Field crop: maize
Growth stage: 2
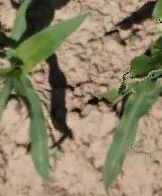
Species: maize